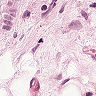
Metastatic tissue present: yes